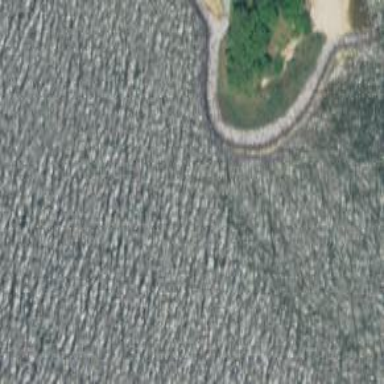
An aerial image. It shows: Breakwater structure.